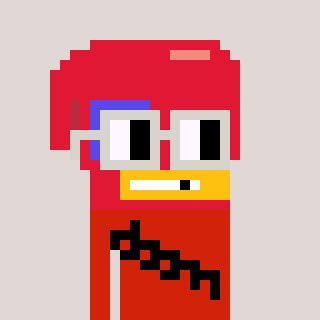
a pixel art character with square light gray glasses, a boxing glove-shaped head and a red-colored body on a warm background